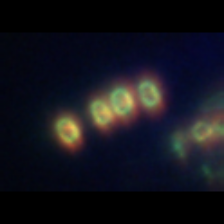
Taxon: Chaetoceros
Group: Diatoms